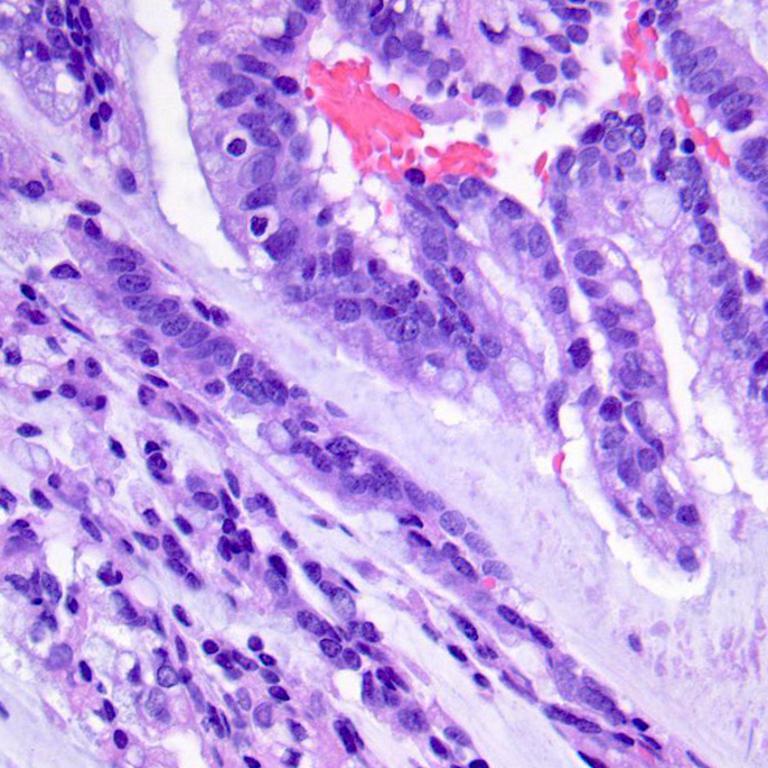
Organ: colon
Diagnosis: adenocarcinomas